Field crop: maize
Growth stage: 2
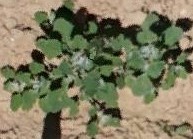
Species: chenopodium